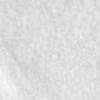
Label: no_change